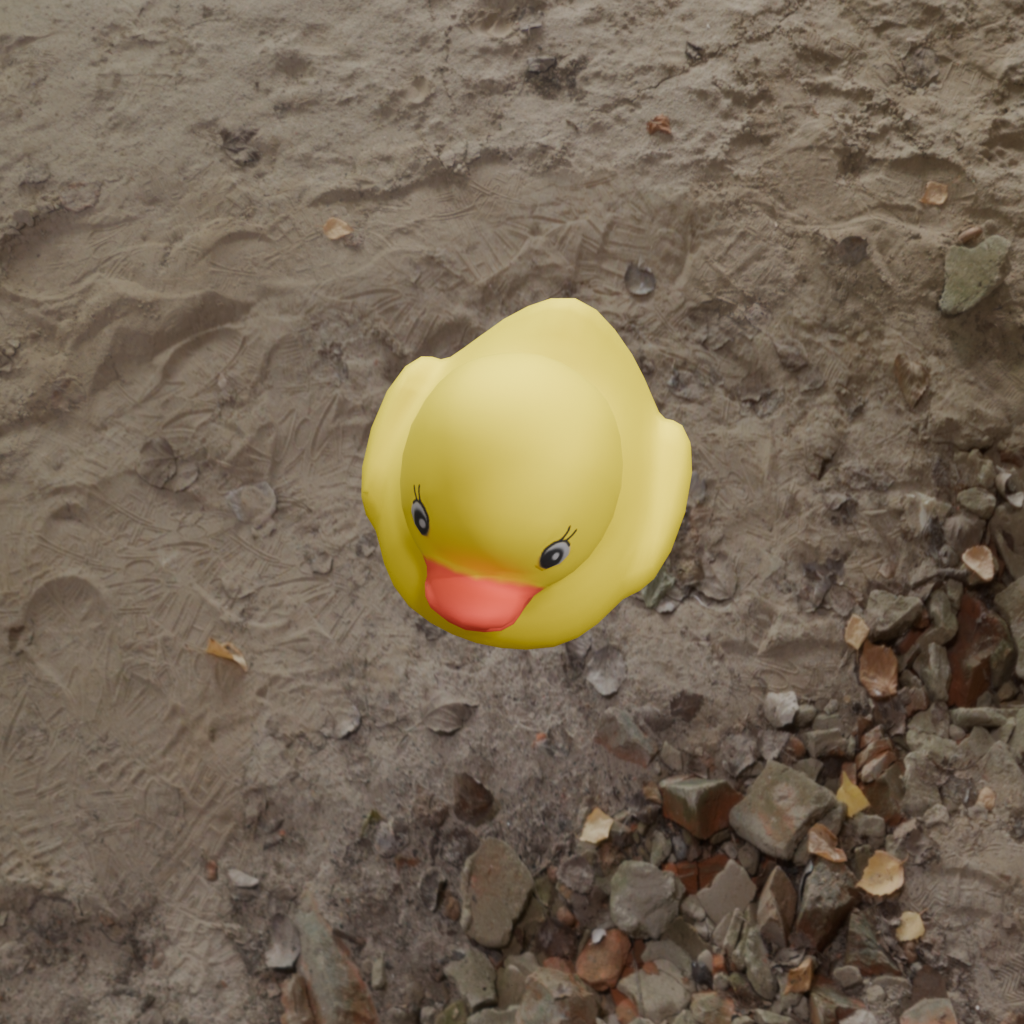
an image of a yellow rubber duck seen from <front_top> in an interior of an abandoned industrial building.